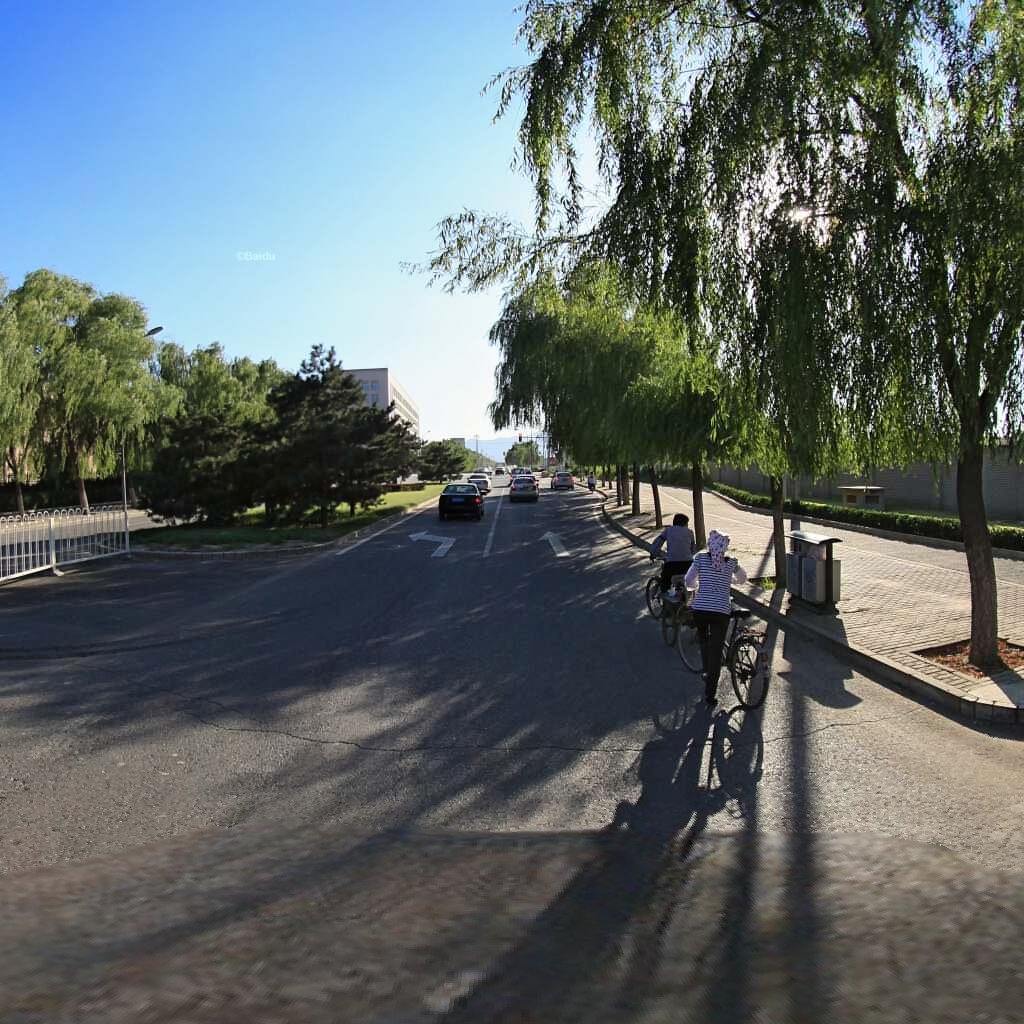
Region: Haidian
Road damage annotations: transverse crack, transverse crack